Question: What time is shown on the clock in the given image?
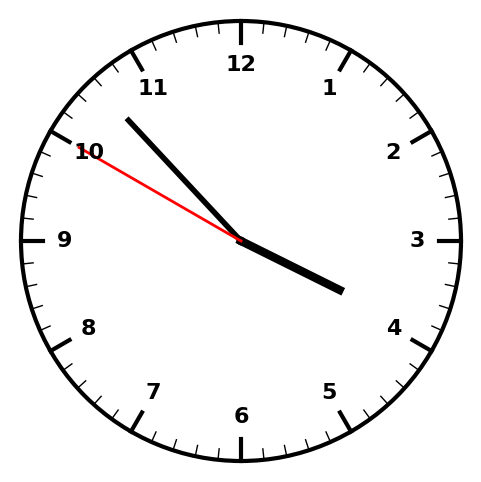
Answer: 03:52:50